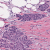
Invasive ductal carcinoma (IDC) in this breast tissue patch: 1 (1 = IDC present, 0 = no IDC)